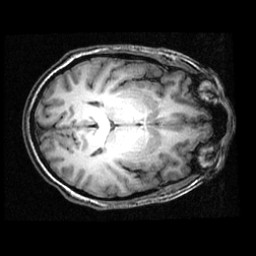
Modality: T1w
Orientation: axial
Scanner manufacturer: ge
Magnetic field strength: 3 T
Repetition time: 0.01222 s
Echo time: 0.005176 s